Question: I have TabControl that contain 4 subTabs.

Each of the tab contain picture box cotrol.
I need to get the picture box control of the selected Tab Control.
Any idea how to implement it?
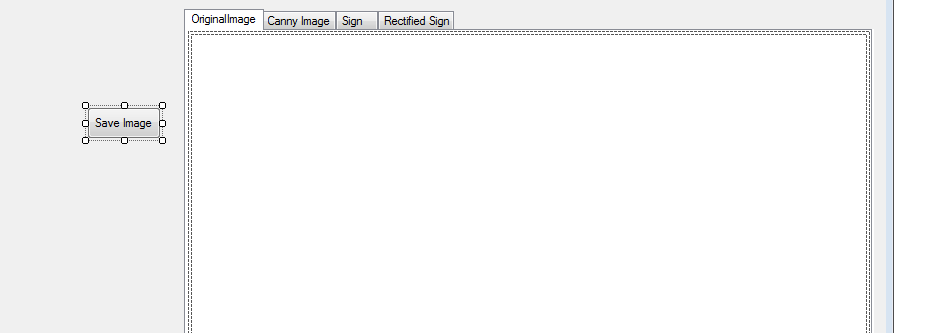
Answer: Perhaps
'''
var picBox = TabControl1.SelectedTab.Controls.OfType<PictureBox>().First();
'''